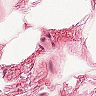
Metastatic tissue present: no